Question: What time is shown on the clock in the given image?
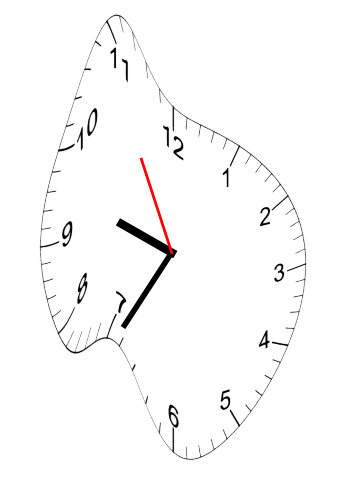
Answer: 09:34:55